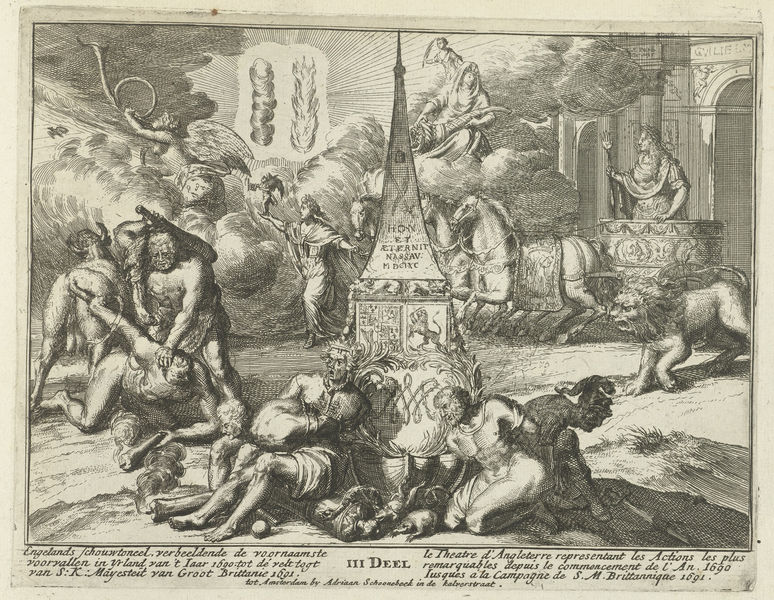
Titel: Titelprent voor het derde deel van 'Engelants schouwtoneel'
Künstler: Adriaen Schoonebeek
Standort: Amsterdam
Institution: Rijksmuseum
Schlagwörter: feuer, kampf, nackt, menschen, männer, schwarz, zeichnung, barock, füllhorn, pferd, pferde, engel, bogen, platz, wagen, schlacht, flammen, druck, stich, knüppel, obelisk, erscheinung, löwe, streitwagen, posaune, herkules, keule, triumphwagen, himmelsleuchten, erschinung